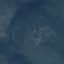
Land use / land cover: HerbaceousVegetation